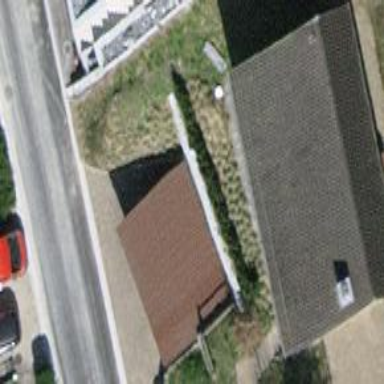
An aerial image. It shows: Carport building.